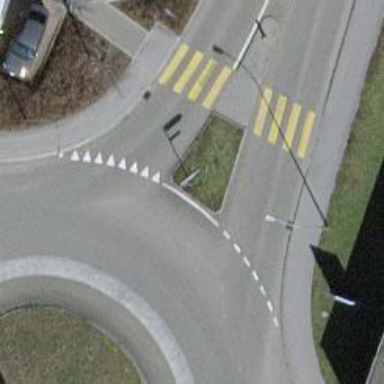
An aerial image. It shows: Road with "give way" sign.